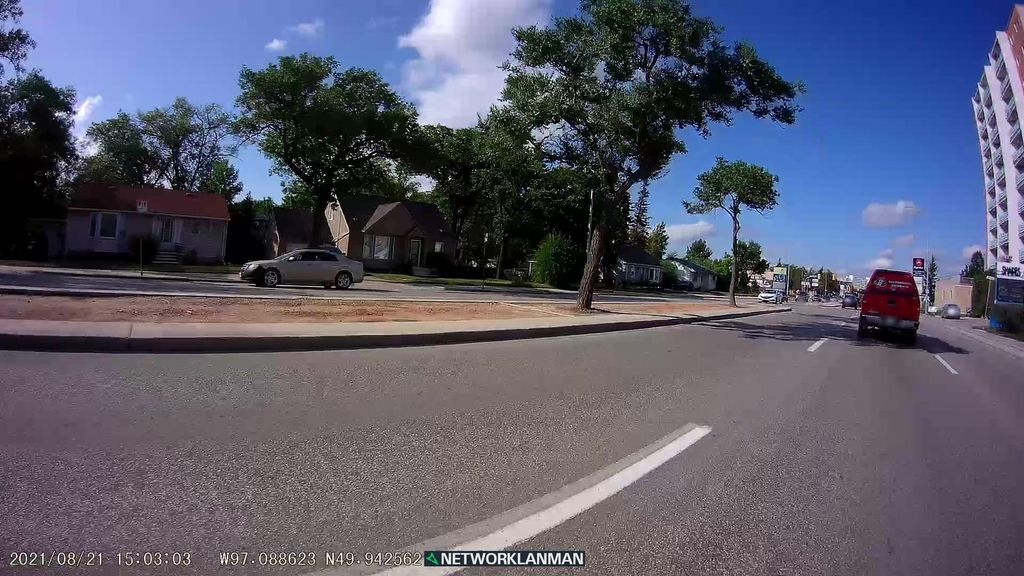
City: winnipeg